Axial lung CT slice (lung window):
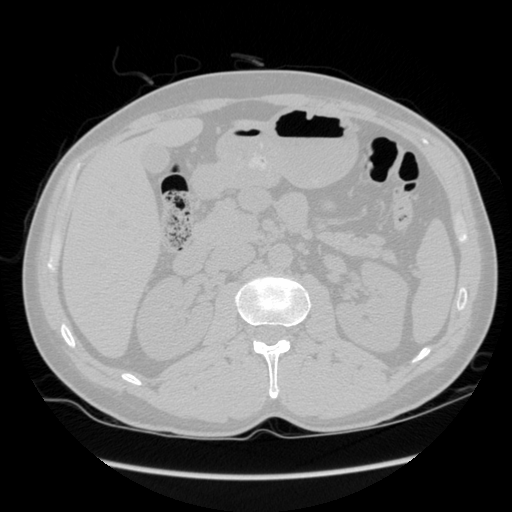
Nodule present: no